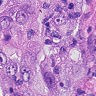
Metastatic tissue present: yes